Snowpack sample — Rabbit Ears Pass, Jackson County, Colorado, USA (12/17/25, 1:08 PM MST)
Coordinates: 40.387, -106.625
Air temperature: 34 °F
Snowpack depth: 46 cm
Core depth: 10 cm
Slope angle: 6°, slope face: 165°
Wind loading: medium
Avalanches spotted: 0
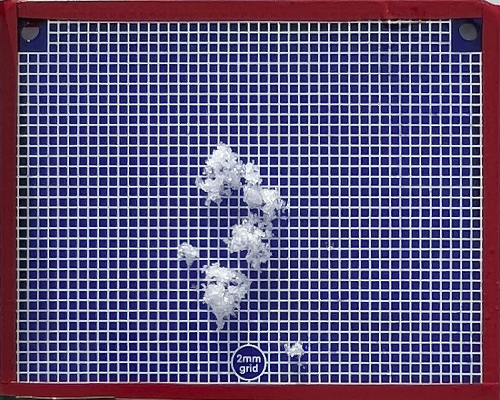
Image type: profile
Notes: No avalanches spotted nearby, although collected in a meadowy area with minimal risk on this face of the pass.